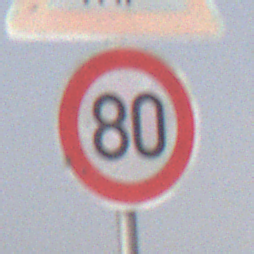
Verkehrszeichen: Geschwindigkeit80
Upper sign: ViehtriebLinks
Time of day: MorningAfternoon
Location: Outdoor (Nature)
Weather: PartlyCloudy
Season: NotSpecified
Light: Natural